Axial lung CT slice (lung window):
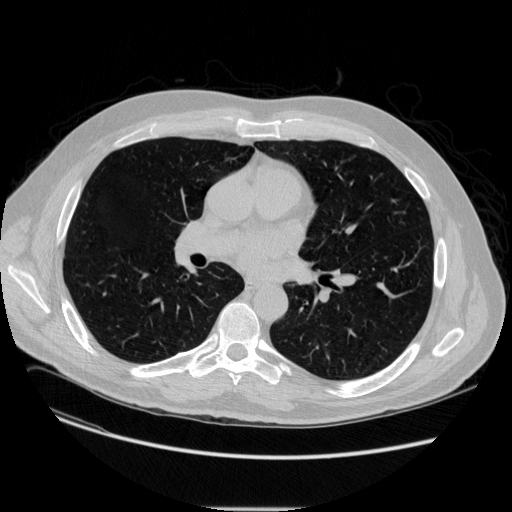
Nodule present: no